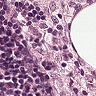
Metastatic tissue present: no